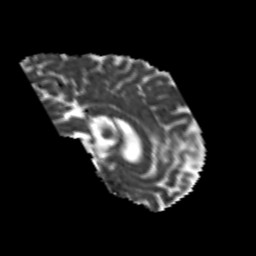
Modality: MD
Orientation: sagittal
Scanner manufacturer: siemens
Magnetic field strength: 3 T
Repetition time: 6.8 s
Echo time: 0.093 s